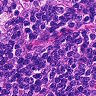
Metastatic tissue present: no